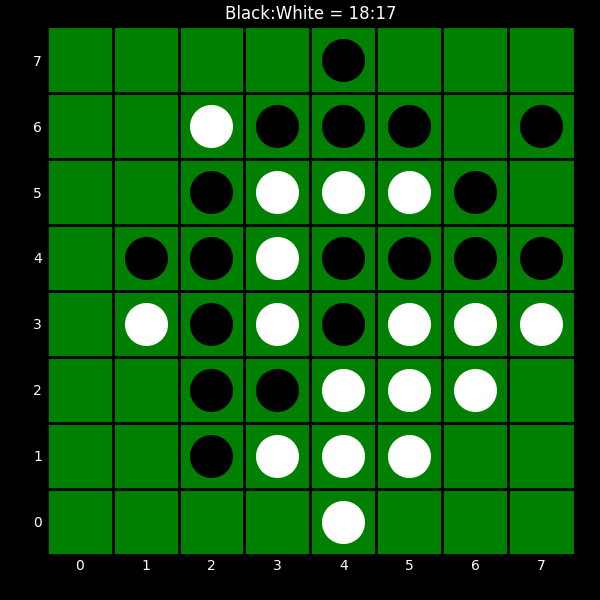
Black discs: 18
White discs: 17